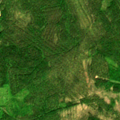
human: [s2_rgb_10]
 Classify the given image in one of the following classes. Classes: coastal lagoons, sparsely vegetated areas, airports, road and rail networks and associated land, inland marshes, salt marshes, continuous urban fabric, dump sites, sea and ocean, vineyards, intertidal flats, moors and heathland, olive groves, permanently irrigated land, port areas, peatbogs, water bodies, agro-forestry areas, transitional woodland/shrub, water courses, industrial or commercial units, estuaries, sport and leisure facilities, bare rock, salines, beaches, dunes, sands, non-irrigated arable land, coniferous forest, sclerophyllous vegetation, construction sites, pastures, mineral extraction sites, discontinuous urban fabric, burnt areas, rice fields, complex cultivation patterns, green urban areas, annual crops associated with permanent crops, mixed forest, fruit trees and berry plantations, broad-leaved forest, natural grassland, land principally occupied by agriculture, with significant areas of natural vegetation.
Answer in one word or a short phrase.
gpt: coniferous forest, transitional woodland/shrub